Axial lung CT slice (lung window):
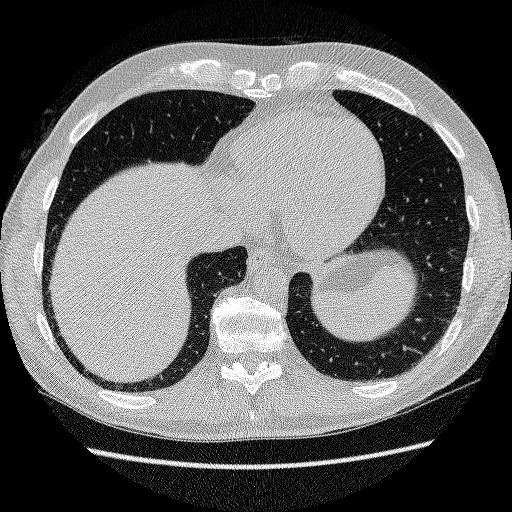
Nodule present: no